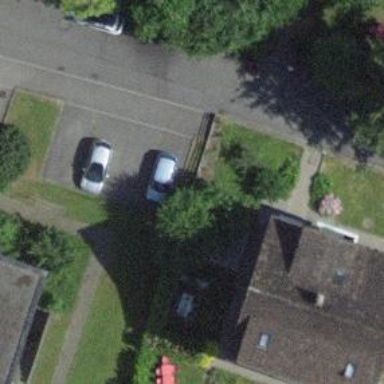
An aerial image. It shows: Street side parking area.